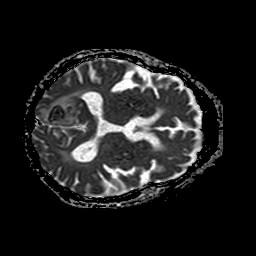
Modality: ADC
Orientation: axial
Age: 84
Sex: female
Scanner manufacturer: philips
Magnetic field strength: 1.5 T
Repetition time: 3.778 s
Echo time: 0.09565 s